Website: apple
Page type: address-validator
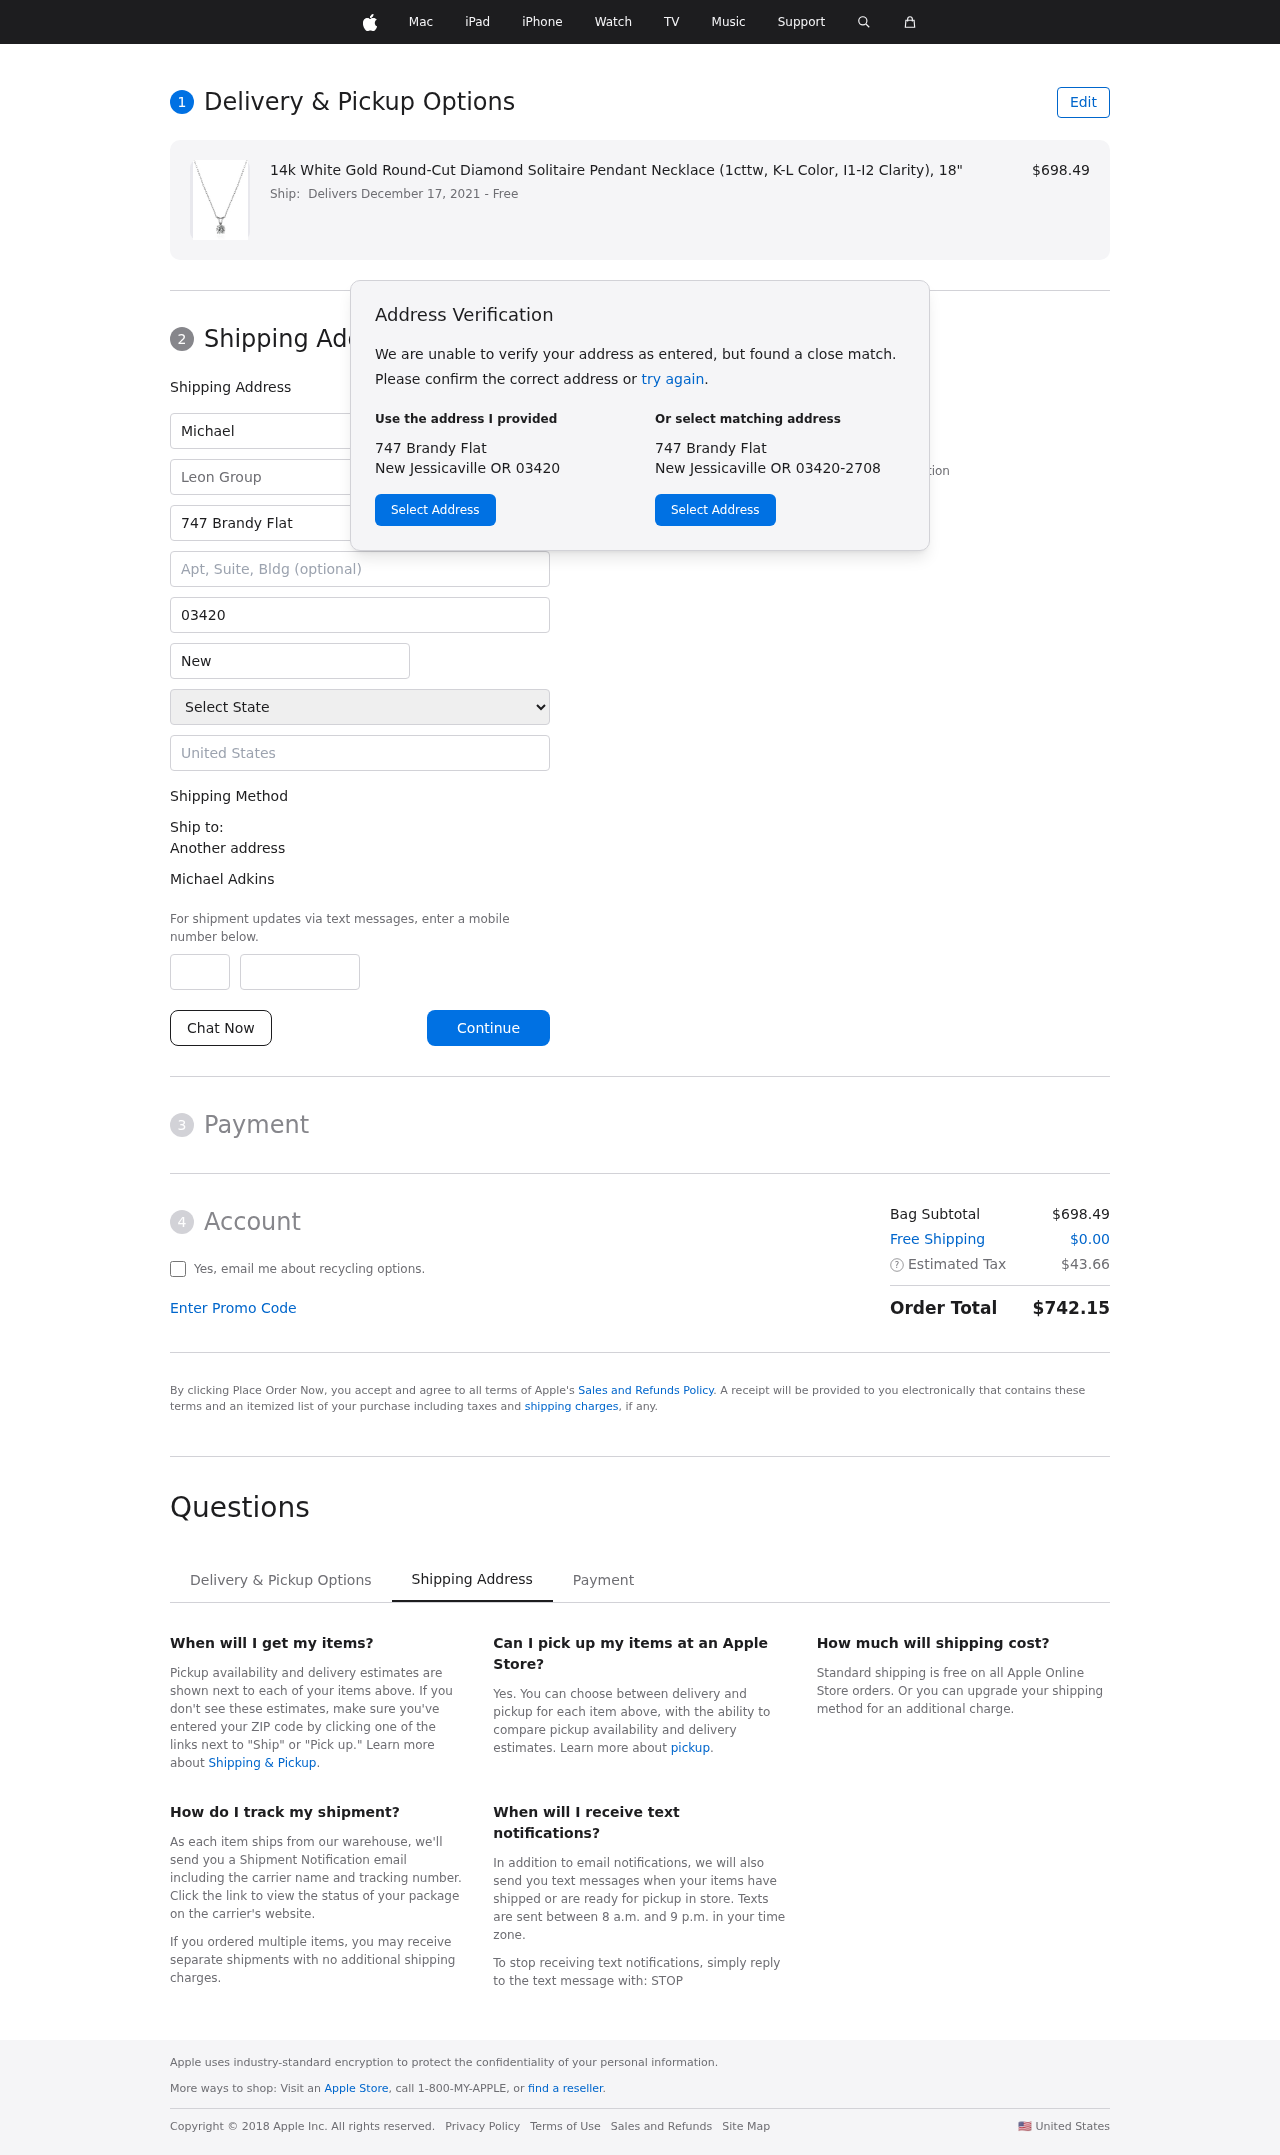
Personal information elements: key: PII_CITY
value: New Jessicaville
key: PII_COMPANY
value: Leon Group
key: PII_COUNTRY
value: United States
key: PII_FIRSTNAME
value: Michael
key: PII_FULLNAME
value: Michael Adkins
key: PII_LASTNAME
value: Adkins
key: PII_PHONE_AREA
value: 782
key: PII_PHONE_SUFFIX
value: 3427
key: PII_POSTCODE
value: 03420
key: PII_STATE
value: Oregon
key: PII_STREET
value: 747 Brandy Flat
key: PII_CITY_STATE_ZIP
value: New Jessicaville OR 03420
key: PII_STATE_ABBR
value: OR
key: PII_POSTCODE_FULL
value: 03420
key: PII_POSTCODE_NUMERIC
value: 3420
Product elements: key: PRODUCT1_NAME
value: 14k White Gold Round-Cut Diamond Solitaire Pendant Necklace (1cttw, K-L Color, I1-I2 Clarity), 18"
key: PRODUCT1_PRICE
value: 698.49
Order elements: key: ORDER_DELIVERY_DATE
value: Delivers December 17, 2021
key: ORDER_SUBTOTAL
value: $698.49
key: ORDER_SHIPPING_COST
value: $0.00
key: ORDER_TAX
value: $43.66
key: ORDER_TOTAL
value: $742.15